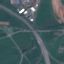
Label: Highway